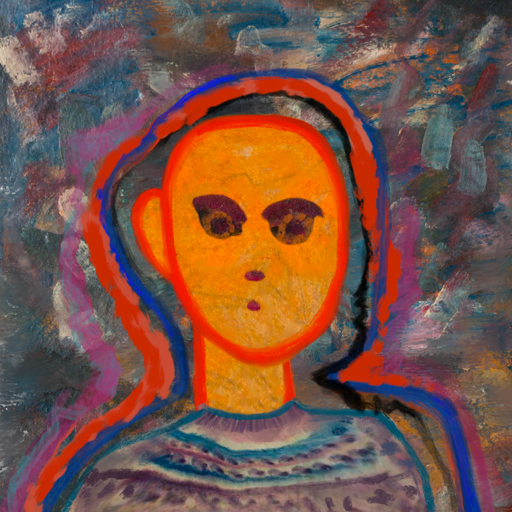
Background: Boggyland, Head And Neck Front: Sisters, Face Front: Doll, Bust: HillGirl, Hair Front: Experience, Head Accessory: Blank, Second Necklace: Blank, Necklace: Blank, Baby: Blank